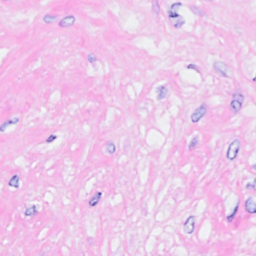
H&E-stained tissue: Breast